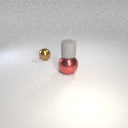
large red metal sphere in front of small brown metal sphere